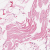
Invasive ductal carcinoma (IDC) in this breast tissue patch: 0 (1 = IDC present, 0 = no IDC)